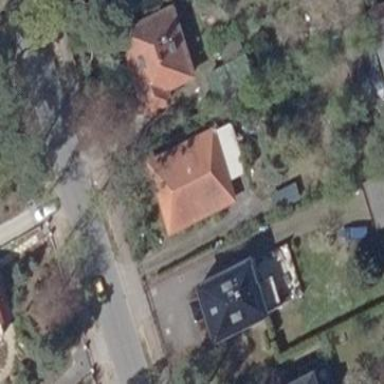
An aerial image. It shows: Detached building.